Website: crate-barrel
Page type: account-dashboard
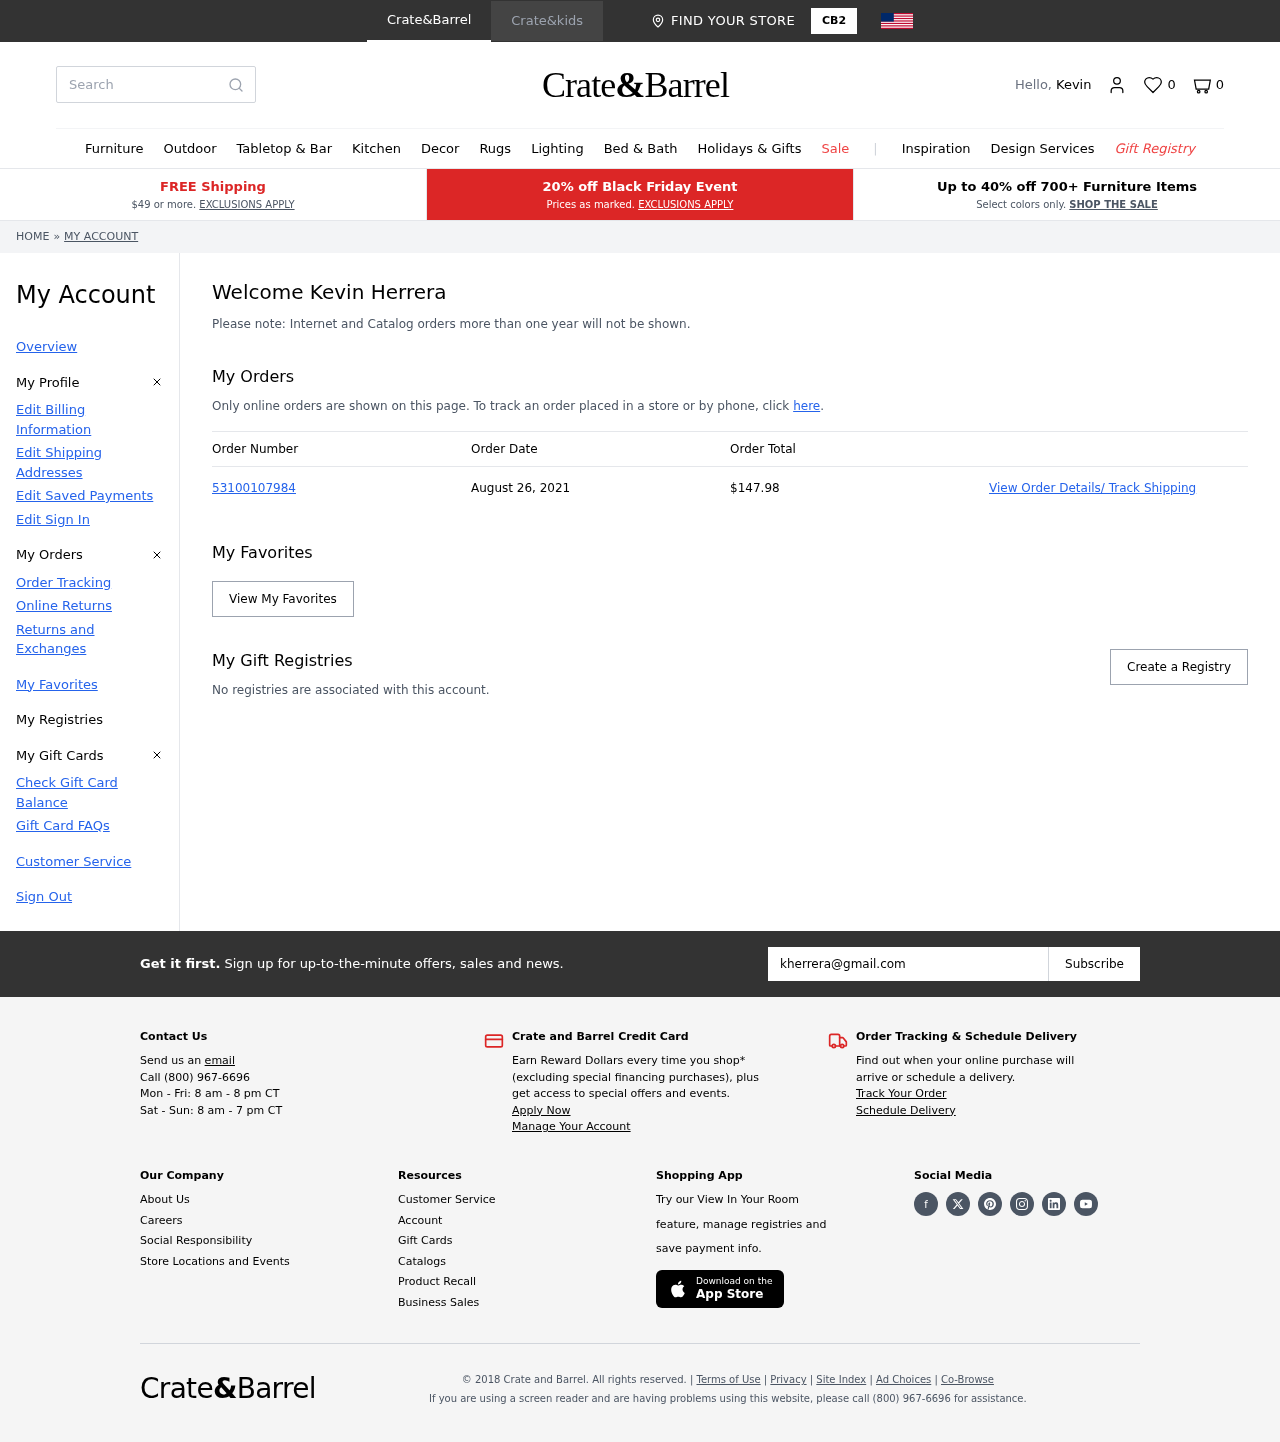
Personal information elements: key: PII_EMAIL
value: kherrera@gmail.com
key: PII_FIRSTNAME
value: Kevin
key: PII_FULLNAME
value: Kevin Herrera
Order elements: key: ORDER_NUM_ITEMS
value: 0
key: ORDER_NUMBER
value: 53100107984
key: ORDER_DATE
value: August 26, 2021
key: ORDER_TOTAL
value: $147.98
Search elements: key: HEADER_SEARCH
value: Search
Other elements: key: FAVORITES_COUNT
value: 0